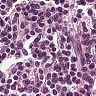
Metastatic tissue present: no